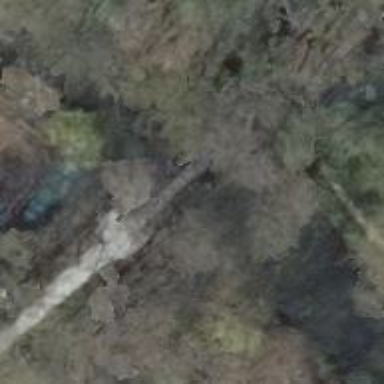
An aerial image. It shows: Path on bridge with grade 2 tracktype.